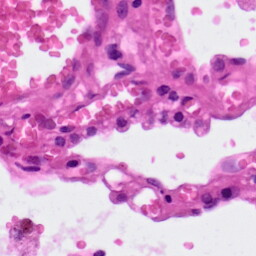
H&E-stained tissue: Lung